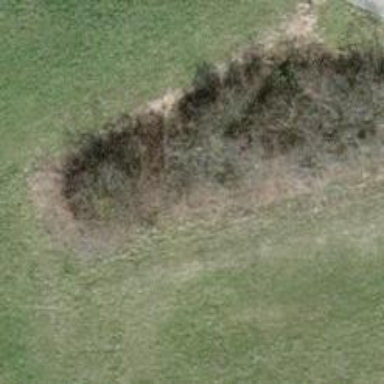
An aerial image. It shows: Patch of scrub vegetation.